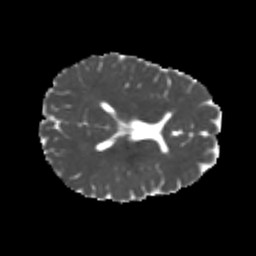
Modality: MD
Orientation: axial
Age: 22
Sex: female
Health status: healthy
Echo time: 0.074 s